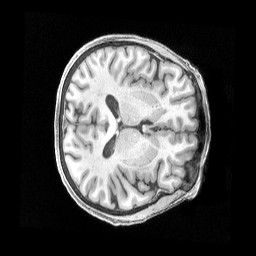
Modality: T1w
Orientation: axial
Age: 74
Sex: female
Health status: healthy
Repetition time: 2.4 s
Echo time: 0.00222 s